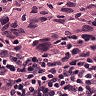
Metastatic tissue present: yes